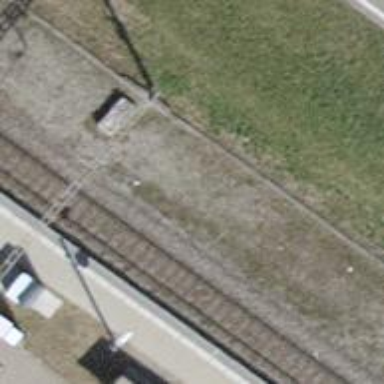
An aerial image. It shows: Railway stop with public transport stop position.